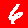
Digit: 6